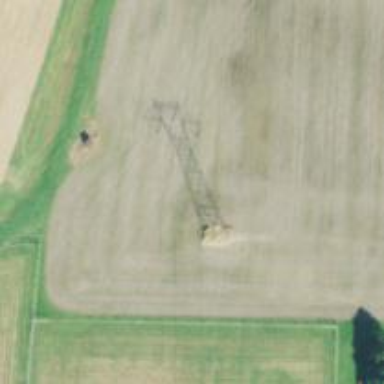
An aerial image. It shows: Lattice structure tower used for power transmission.